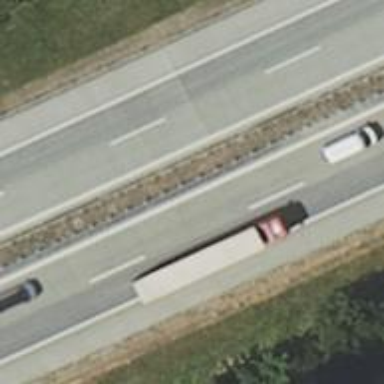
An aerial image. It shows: Motorway with embankment.